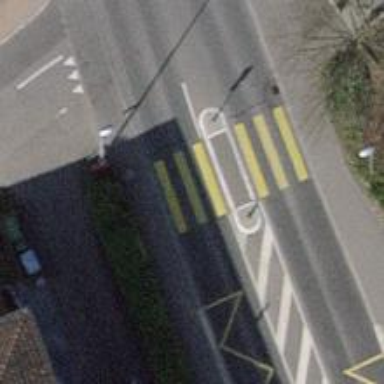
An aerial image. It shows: Marked road crossing with pedestrian island.